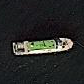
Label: civil